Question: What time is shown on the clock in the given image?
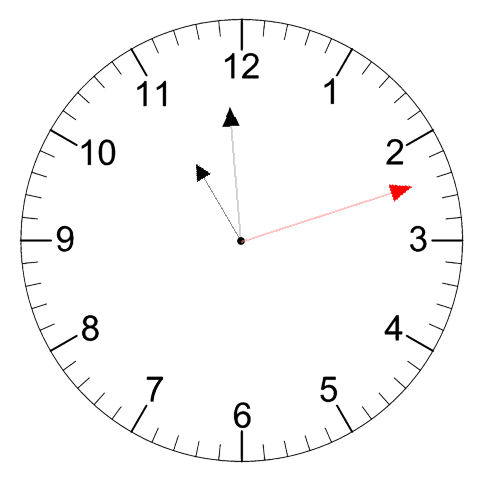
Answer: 10:59:12